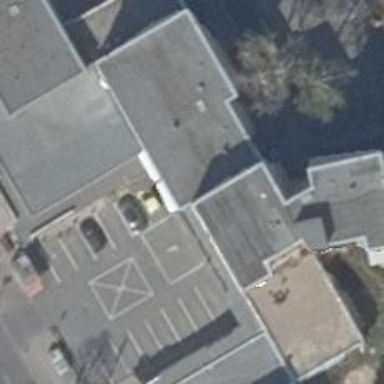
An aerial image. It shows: Beauty shop.